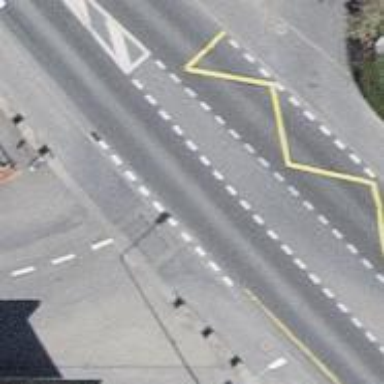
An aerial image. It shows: Unmarked crossing on the road.